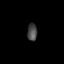
Tissue: prostate
Cell type: T cells
Senescence score: 0.3194
Nuclear area (px): 168
Mean DAPI intensity: 71.768